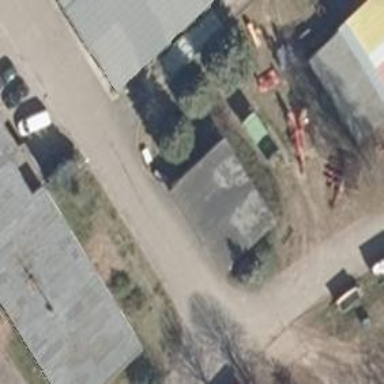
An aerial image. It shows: Industrial building.